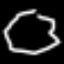
Label: octagon